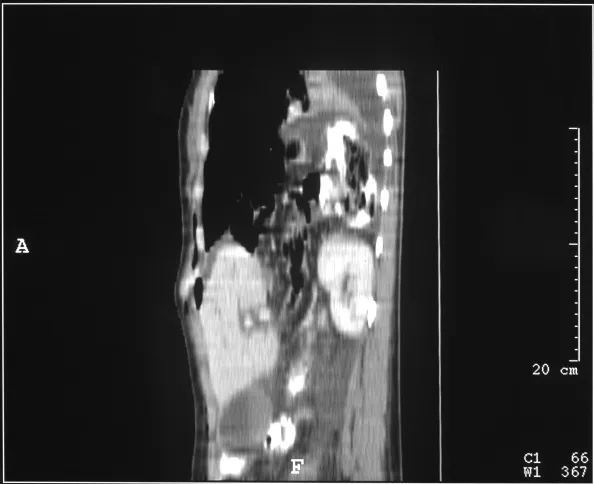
Three-dimensional CT reconstruction demonstrating the diaphragmatic defect.
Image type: radiology (ct)